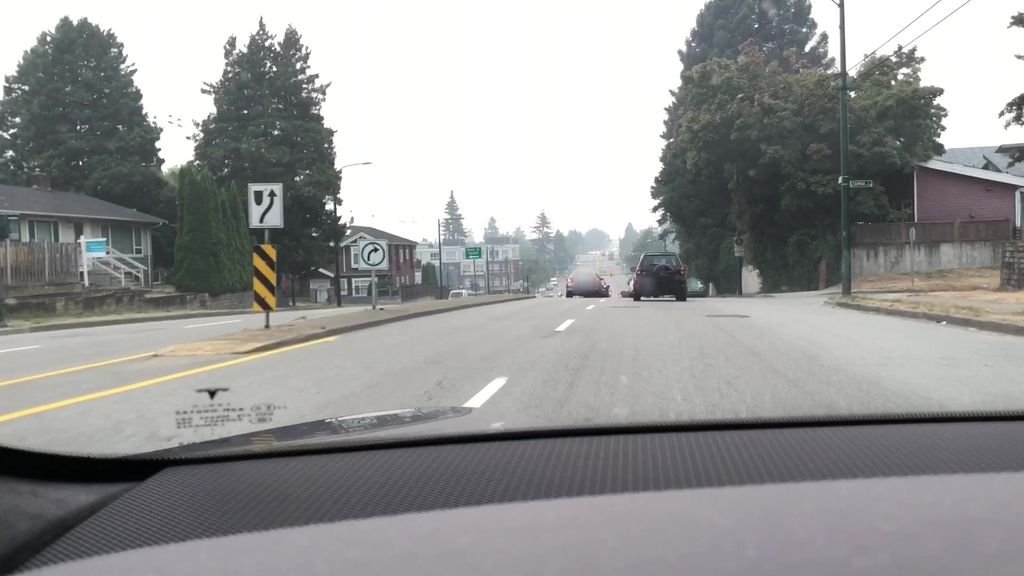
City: vancouver